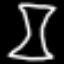
Label: hourglass